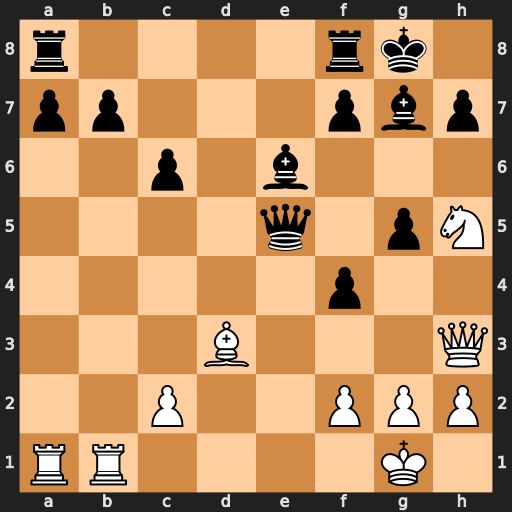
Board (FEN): r4rk1/pp3pbp/2p1b3/4q1pN/5p2/3B3Q/2P2PPP/RR4K1
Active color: w
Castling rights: -
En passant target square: -
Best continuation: Nf6+ Kh8 Qxh7#